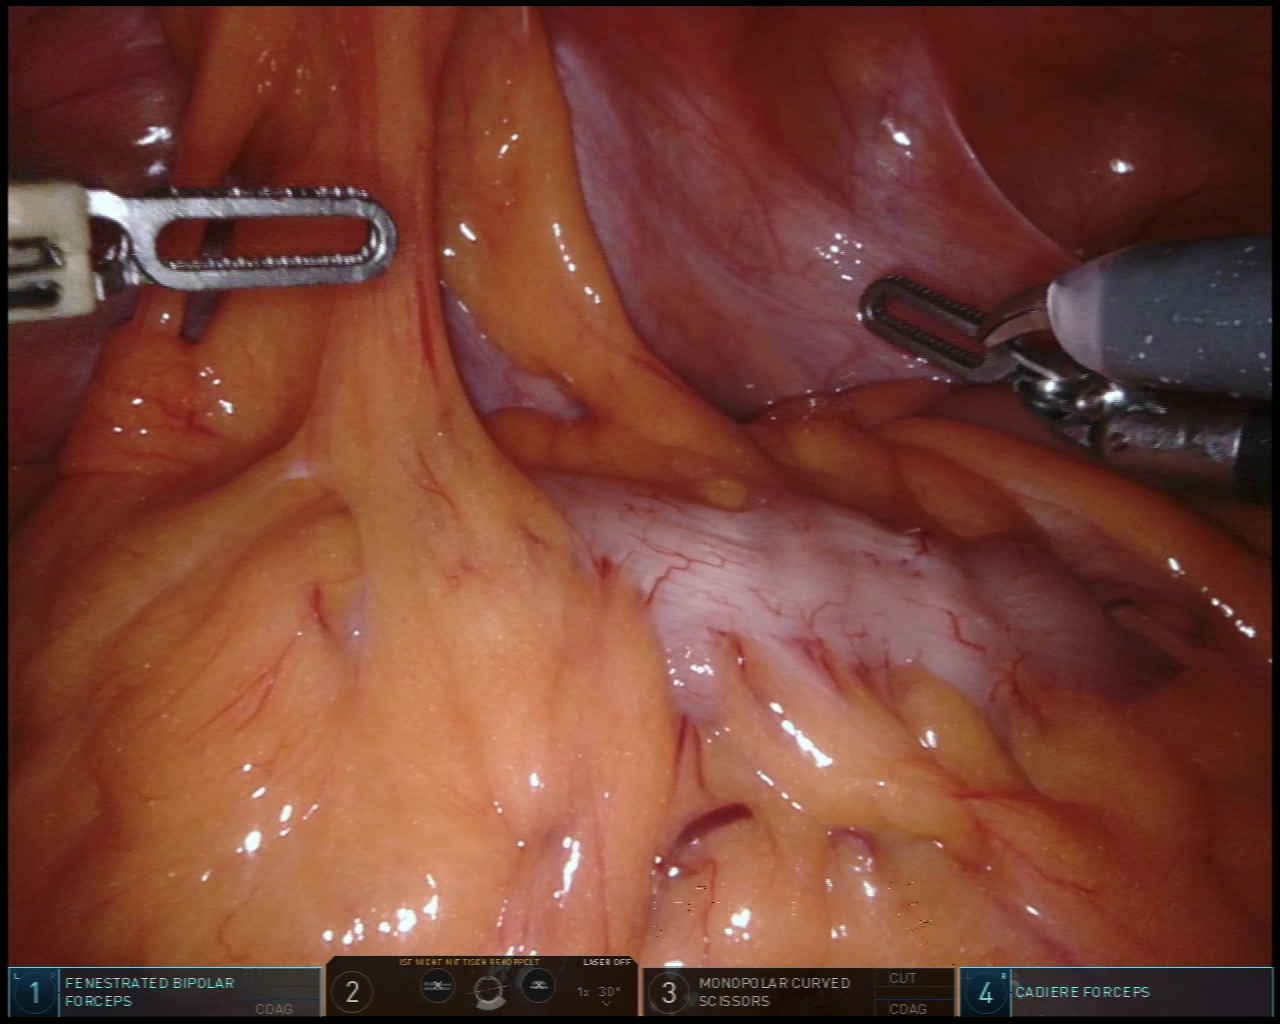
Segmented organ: colon
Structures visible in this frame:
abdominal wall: yes
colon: yes
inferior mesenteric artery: no
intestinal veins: no
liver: no
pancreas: no
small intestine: no
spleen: no
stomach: no
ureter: no
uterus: no
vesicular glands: no